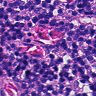
Metastatic tissue present: no